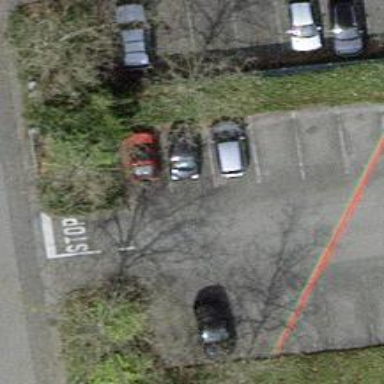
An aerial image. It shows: Road serving as parking aisle.